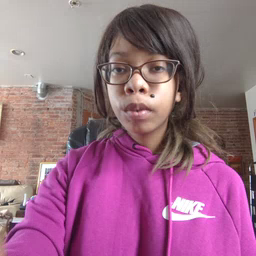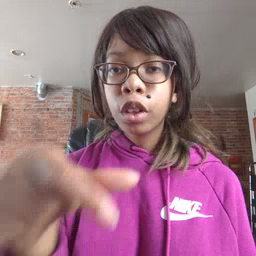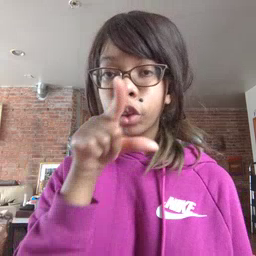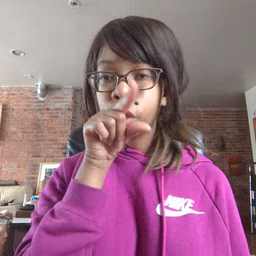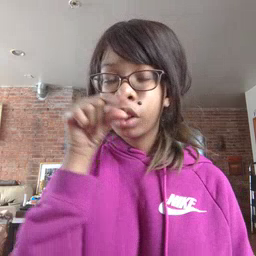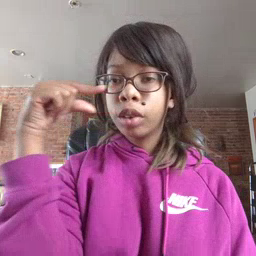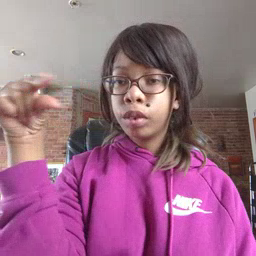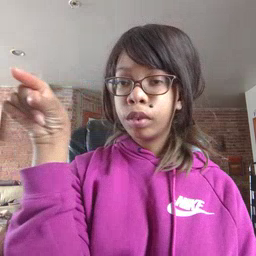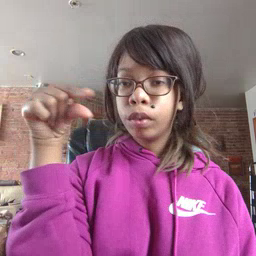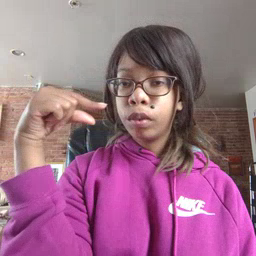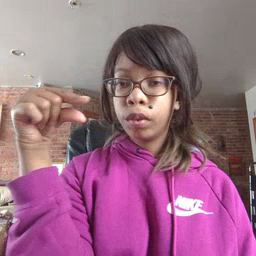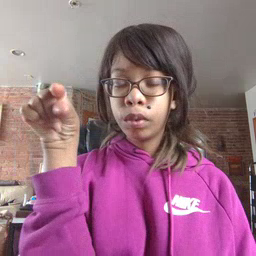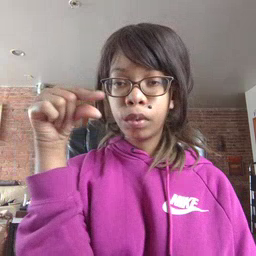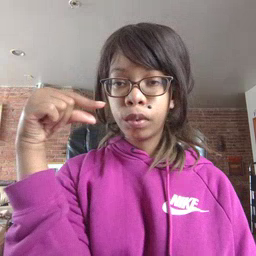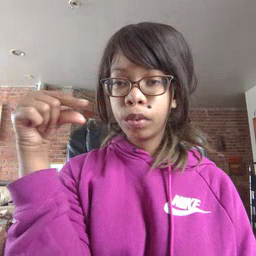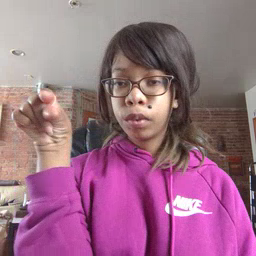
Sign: goose